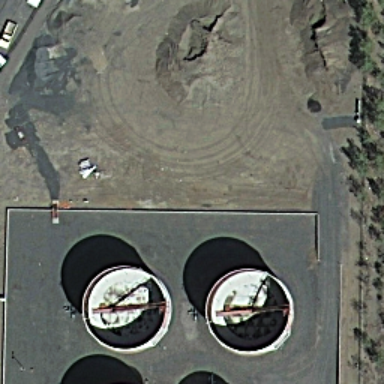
Two round storage tanks are on the ground .